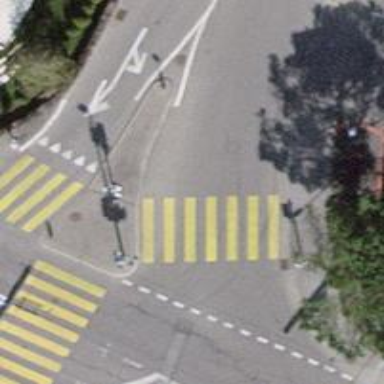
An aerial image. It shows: Road crossing with traffic signals.